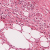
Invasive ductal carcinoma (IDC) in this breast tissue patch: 1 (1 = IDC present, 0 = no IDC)